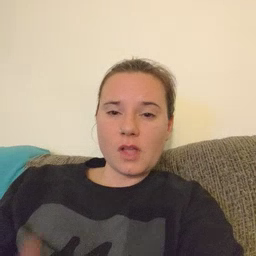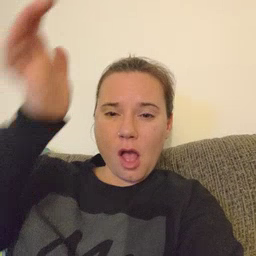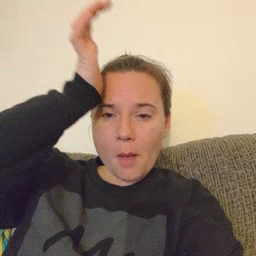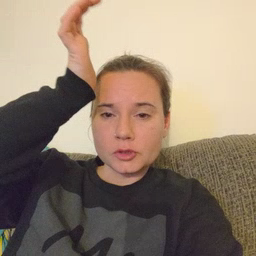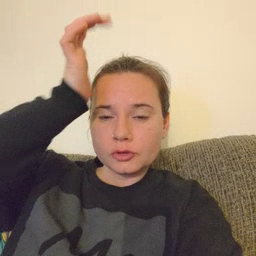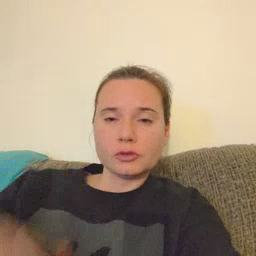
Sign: garbage